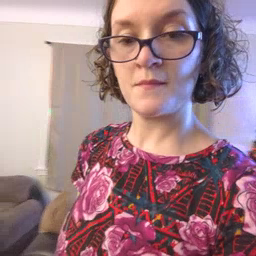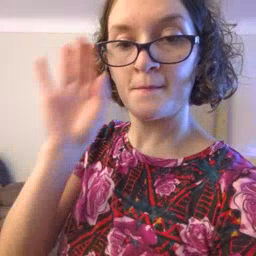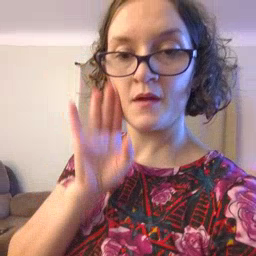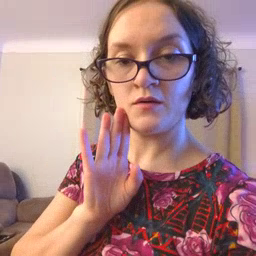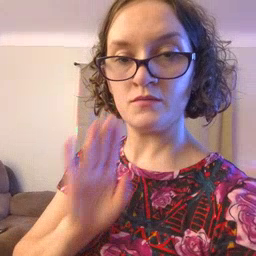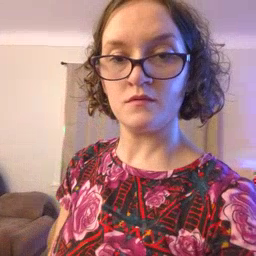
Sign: brown